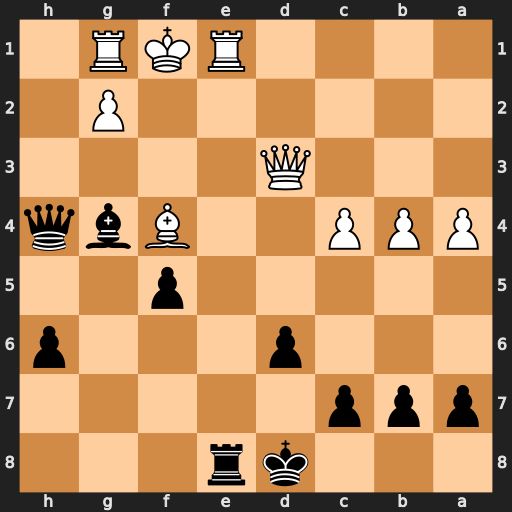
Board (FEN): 3kr3/ppp5/3p3p/5p2/PPP2Bbq/3Q4/6P1/4RKR1
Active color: b
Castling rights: -
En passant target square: -
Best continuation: Qxe1#